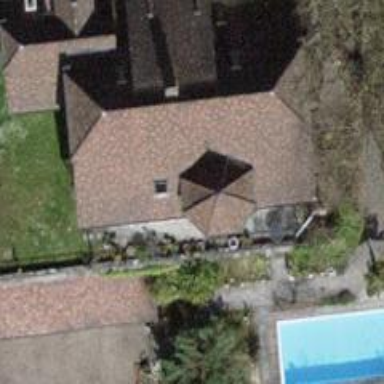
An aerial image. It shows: Detached building.